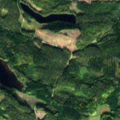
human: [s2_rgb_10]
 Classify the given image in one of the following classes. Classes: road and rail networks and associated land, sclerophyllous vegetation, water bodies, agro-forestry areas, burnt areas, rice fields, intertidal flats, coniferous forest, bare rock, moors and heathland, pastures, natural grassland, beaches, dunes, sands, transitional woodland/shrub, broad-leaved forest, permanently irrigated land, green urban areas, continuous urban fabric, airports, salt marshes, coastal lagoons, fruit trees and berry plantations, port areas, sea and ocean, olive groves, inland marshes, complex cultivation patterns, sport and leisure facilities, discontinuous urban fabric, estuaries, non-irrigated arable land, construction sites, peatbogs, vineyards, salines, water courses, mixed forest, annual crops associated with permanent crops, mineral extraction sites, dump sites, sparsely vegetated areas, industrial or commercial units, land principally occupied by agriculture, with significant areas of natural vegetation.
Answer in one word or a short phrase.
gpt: coniferous forest, mixed forest, transitional woodland/shrub, water bodies